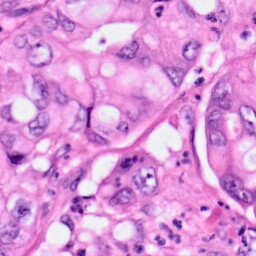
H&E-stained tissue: Pancreatic